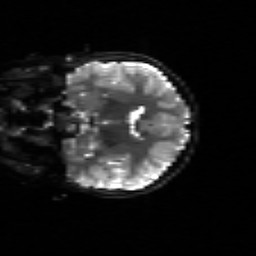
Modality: sbref
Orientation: coronal
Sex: female
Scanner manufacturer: siemens
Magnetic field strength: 3 T
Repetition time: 5 s
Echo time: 0.071 s